Question: When I use storyboard element(text view, label), everything is working and I have text field in the middle of alert controller. But when I want to make it by code (text field except storyboard), it's not working. Here is code.
'''
func addAlert(){
// create the alert
let title = "This is the title"
let message = "This is the message"
var alert = UIAlertController(title: title, message: message, preferredStyle: UIAlertControllerStyle.Alert);
alert.modalInPopover = true;
// add an action button
let nextAction: UIAlertAction = UIAlertAction(title: "Action", style: .Default){action->Void in
// do something
}
alert.addAction(nextAction)
// now create our custom view - we are using a container view which can contain other views
let containerViewWidth = 250
let containerViewHeight = 120
var containerFrame = CGRectMake(10, 70, CGFloat(containerViewWidth), CGFloat(containerViewHeight));
var containerView: UIView = UIView(frame: containerFrame);
alert.view.addSubview(containerView)
var newProjectTextField = UITextField(frame: CGRectMake(0, 0, 200, 31))
newProjectTextField.center = CGPointMake(160, 284)
newProjectTextField.textAlignment = NSTextAlignment.Center
newProjectTextField.placeholder = "New project's name"
alert.view.addSubview(newProjectTextField)
// now add some constraints to make sure that the alert resizes itself
var cons:NSLayoutConstraint = NSLayoutConstraint(item: alert.view, attribute: NSLayoutAttribute.Height, relatedBy: NSLayoutRelation.GreaterThanOrEqual, toItem: containerView, attribute: NSLayoutAttribute.Height, multiplier: 1.00, constant: 130)
alert.view.addConstraint(cons)
var cons2:NSLayoutConstraint = NSLayoutConstraint(item: alert.view, attribute: NSLayoutAttribute.Width, relatedBy: NSLayoutRelation.GreaterThanOrEqual, toItem: containerView, attribute: NSLayoutAttribute.Width, multiplier: 1.00, constant: 20)
alert.view.addConstraint(cons2)
var centerXConstraint:NSLayoutConstraint = NSLayoutConstraint(item: newProjectTextField, attribute: NSLayoutAttribute.CenterX, relatedBy: NSLayoutRelation.Equal, toItem: alert.view, attribute: NSLayoutAttribute.CenterX, multiplier: 1.00, constant: 0.0)
alert.view.addConstraint(centerXConstraint)
var centerYConstraint:NSLayoutConstraint = NSLayoutConstraint(item: newProjectTextField, attribute: NSLayoutAttribute.CenterY, relatedBy: NSLayoutRelation.Equal, toItem: alert.view, attribute: NSLayoutAttribute.CenterY, multiplier: 1.00, constant: 0.0)
alert.view.addConstraint(centerYConstraint)
// present with our view controller
presentViewController(alert, animated: true, completion: nil)
}
'''

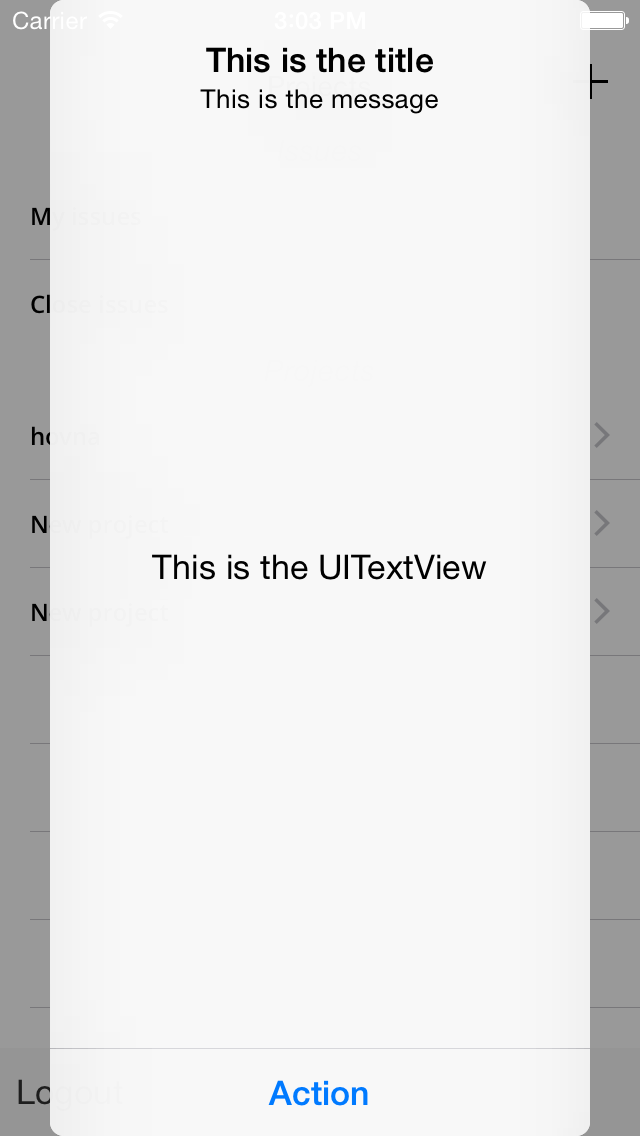
Answer: '''
newProjectTextField.center = CGPointMake(250,120)
'''
That will center without expanding the y-axis. Not sure if that's exactly what you are looking for though.